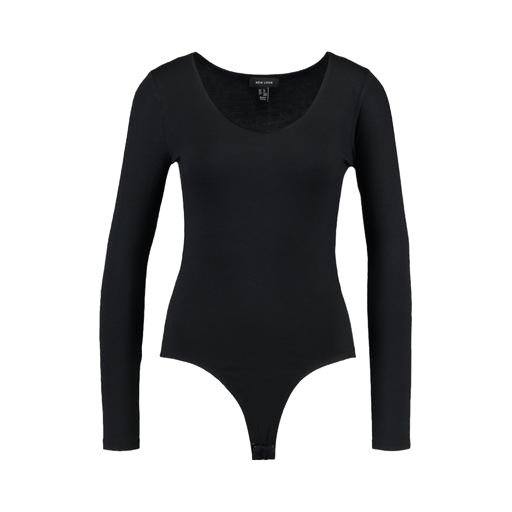
black plunge bodysuit, black mira cape-effect bodysuit, black long-sleeved top, white background